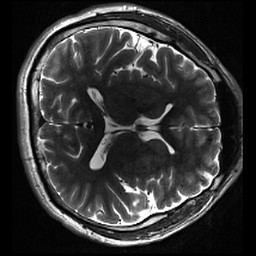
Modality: inplaneT2
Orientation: axial